九年级 · 度量几何学
如图, 点 $O$ 为线段 $A B$ 的中点, 点 $A, C, D$ 到点 $O$ 的距离相等, 若 $\angle A B C=50^{\circ}$, 则 $\angle A D C$ 的度数是 ( )

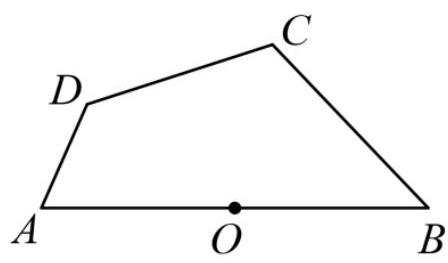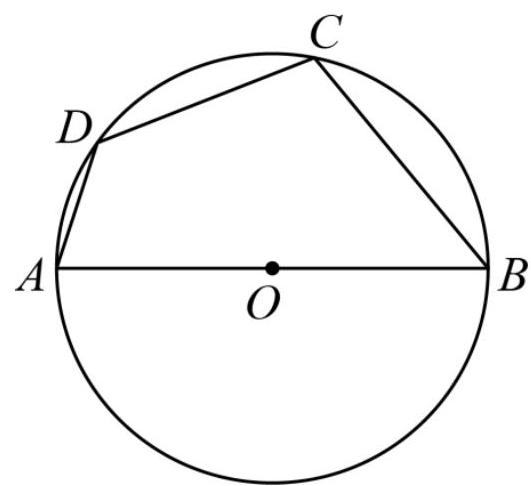
A. $100^{\circ}$
B. 130
C. 140
D. $150^{\circ}$

答案: B
解析: 根据题意得到四点 $\mathrm{A} 、 \mathrm{~B} 、 \mathrm{C} 、 \mathrm{D}$ 共圆, 利用圆内接四边形对角互补即可求出所求角的度数.

【详解】解：由题意得到 $\mathrm{OA}=\mathrm{OB}=\mathrm{OC}=\mathrm{OD}$, 作出圆 $\mathrm{O}$, 如图所示,

$\therefore$ 四边形 $\mathrm{ABCD}$ 为圆 $\mathrm{O}$ 的内接四边形,

$\therefore \angle \mathrm{ABC}+\angle \mathrm{ADC}=180^{\circ}$,

$\because \angle \mathrm{ABC}=50^{\circ}$,

$\therefore \angle \mathrm{ADC}=130^{\circ}$,

故答案为: B.

【点睛】此题考查了圆内接四边形的性质, 熟练掌握圆内接四边形的性质是解本题的关键.